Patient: sex F, age 61
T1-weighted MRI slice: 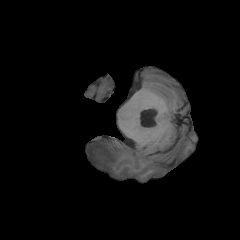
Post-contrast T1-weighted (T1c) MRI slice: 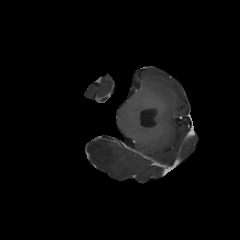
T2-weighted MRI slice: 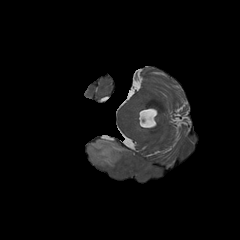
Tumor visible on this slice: yes
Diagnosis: Astrocytoma, IDH-wildtype
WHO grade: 2